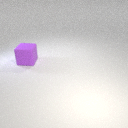
large purple rubber cube